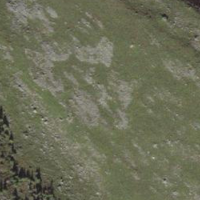
EUNIS habitat code: 23
Species observed at this site:
Phoenicurus ochruros
Anthus spinoletta